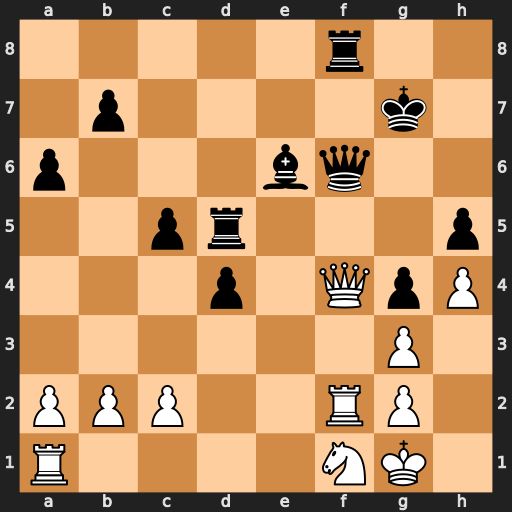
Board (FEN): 5r2/1p4k1/p3bq2/2pr3p/3p1QpP/6P1/PPP2RP1/R4NK1
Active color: w
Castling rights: -
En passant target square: -
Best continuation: Qc7+ Rf7 Rxf6 Rxc7 Rxe6